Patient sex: M
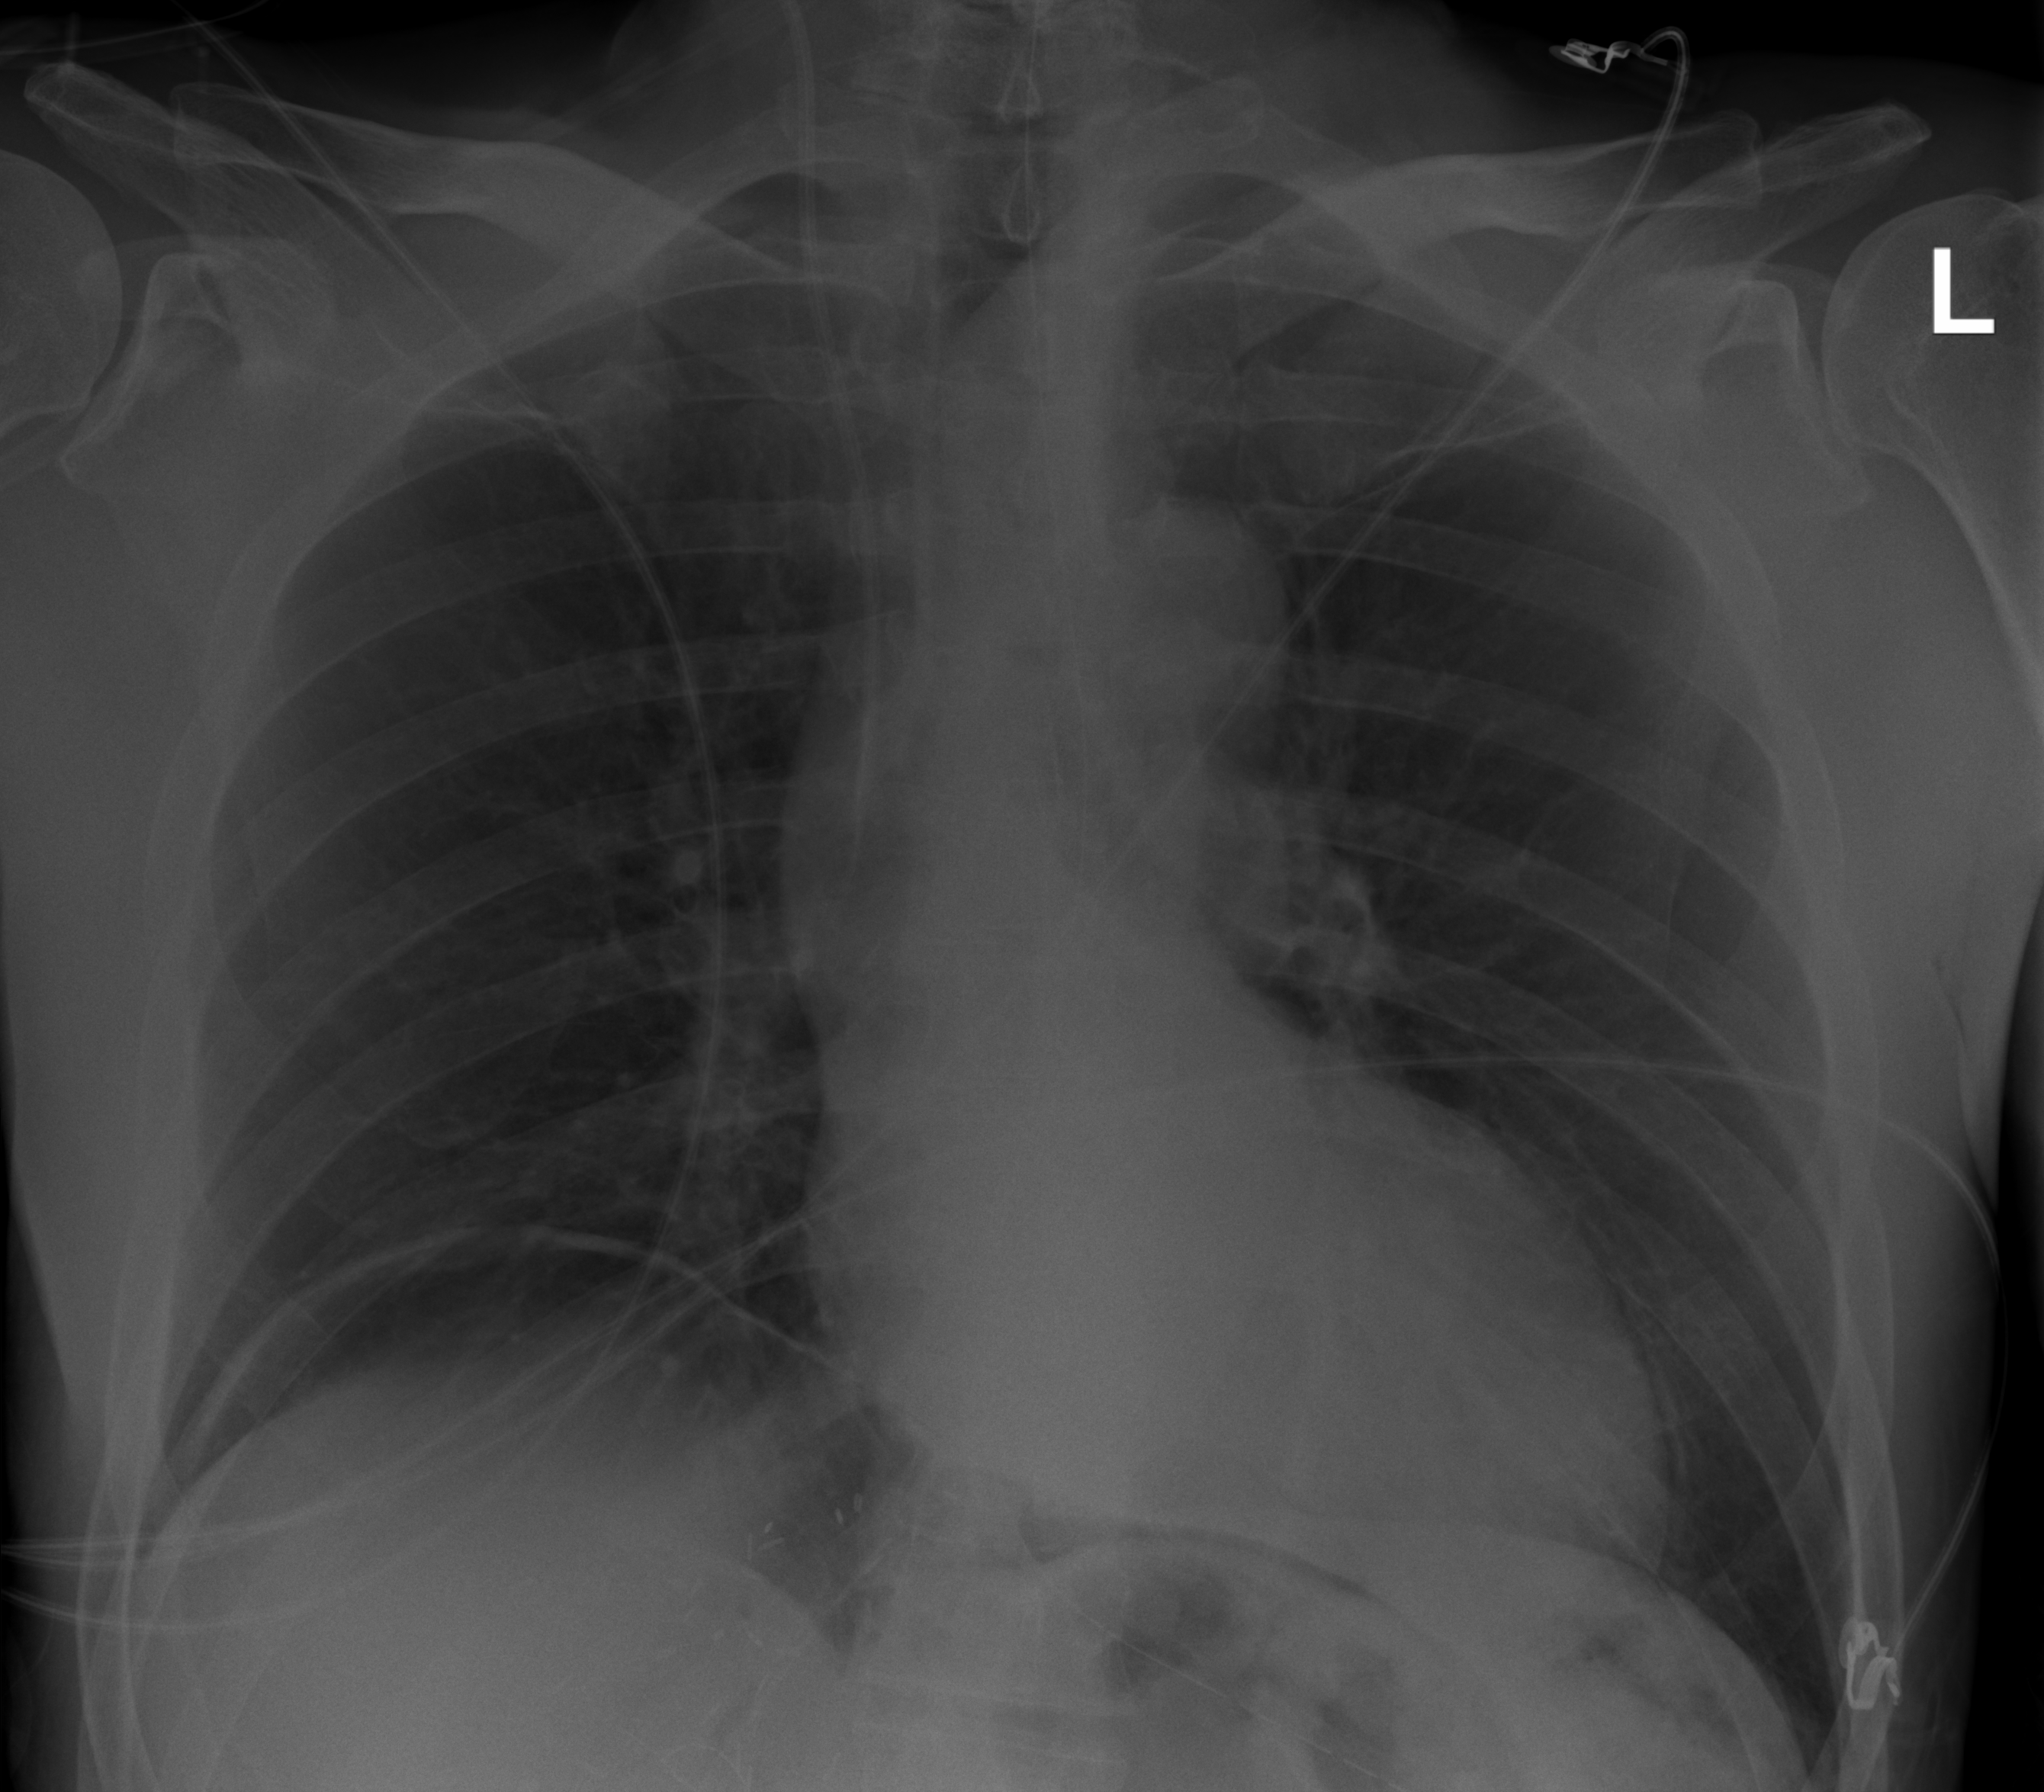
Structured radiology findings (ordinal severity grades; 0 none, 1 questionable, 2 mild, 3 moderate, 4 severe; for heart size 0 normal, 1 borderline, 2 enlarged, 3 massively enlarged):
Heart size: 0
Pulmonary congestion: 0
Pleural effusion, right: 0
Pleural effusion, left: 0
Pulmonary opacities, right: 0
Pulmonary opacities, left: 0
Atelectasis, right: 2
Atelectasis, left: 0